Field crop: tomato
Growth stage: 2
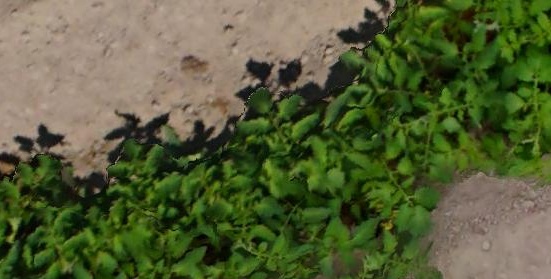
Species: tomato